Interaction volume radius: 10 \u00c5
Interaction volume height: 15 \u00c5
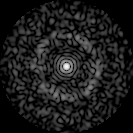
Disorder parameter: 0.8509